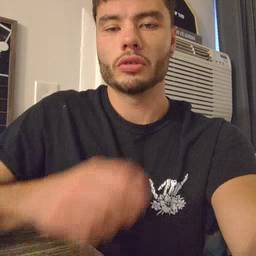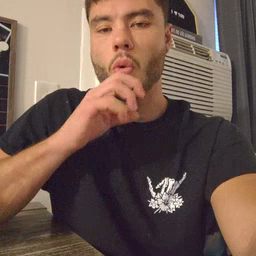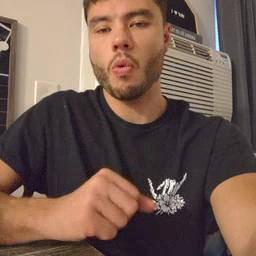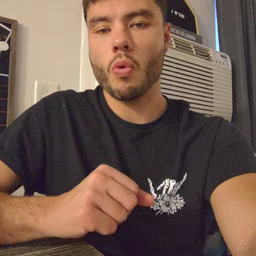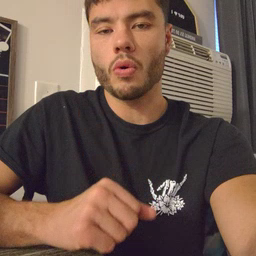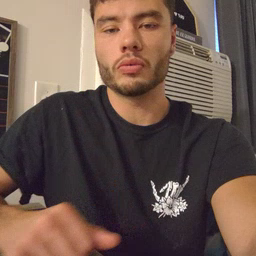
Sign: old